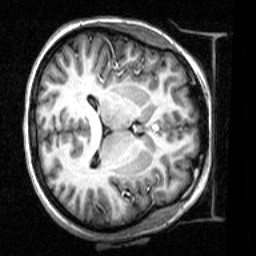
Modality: T1w
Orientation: axial
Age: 24
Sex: female